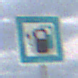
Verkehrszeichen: LadestationFuerElektrofahrzeuge
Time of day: SunriseSunset
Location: Outdoor (Nature)
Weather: PartlyCloudy
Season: NotSpecified
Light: Natural